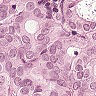
Metastatic tissue present: yes